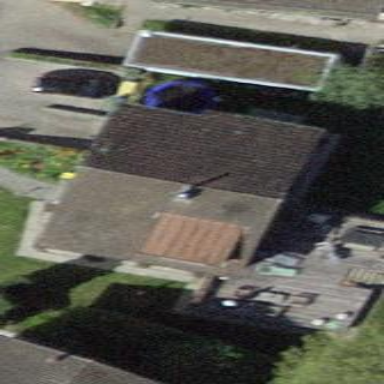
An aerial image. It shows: Gabled building with roof made of roof tiles.